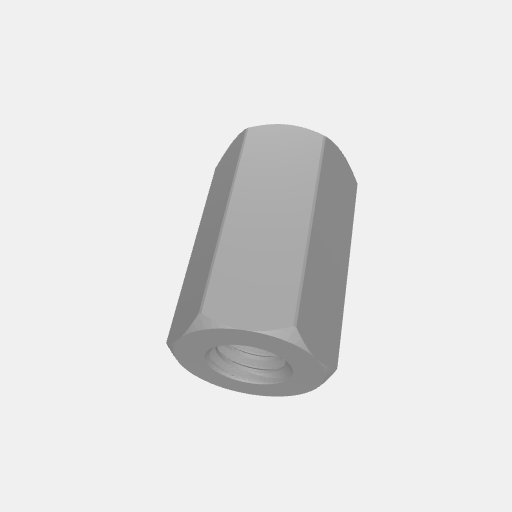
Part: Standoff8RID12